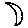
Label: moon